Question: I have an app with a cartesian chart like this:
 Rightnow the minimum and maximum values of a serie are displayed on the top or the bottom of the axis, but what I would like to achieve is having an offset beween the end of the axis and the maximum value of the serie.
Is there a way to accomplish this?
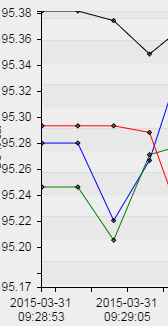
Answer: Try to use innerPadding: <URL>
'''
new Ext.chart.CartesianChart({
animate: true,
innerPadding: {top: 10, left: 50, right: 10, bottom: 10},
store: {
fields: ['name', 'data1', 'data2', 'data3', 'data4', 'data5'],
data: [
{'name':'metric one', 'data1':27, 'data2':12, 'data3':14, 'data4':8, 'data5':13},
{'name':'metric two', 'data1':7, 'data2':8, 'data3':16, 'data4':10, 'data5':3},
{'name':'metric three', 'data1':5, 'data2':2, 'data3':14, 'data4':12, 'data5':7},
{'name':'metric four', 'data1':2, 'data2':14, 'data3':6, 'data4':1, 'data5':23},
{'name':'metric five', 'data1':27, 'data2':38, 'data3':36, 'data4':13, 'data5':33}
]
}
'''